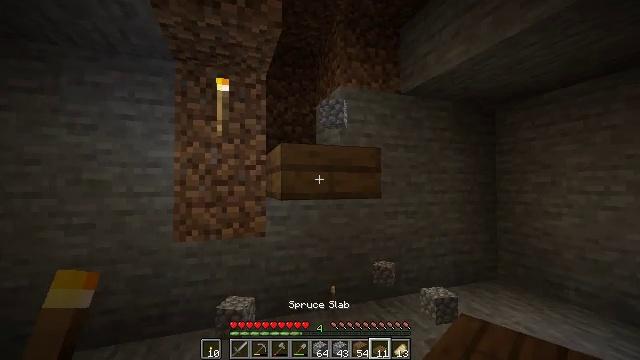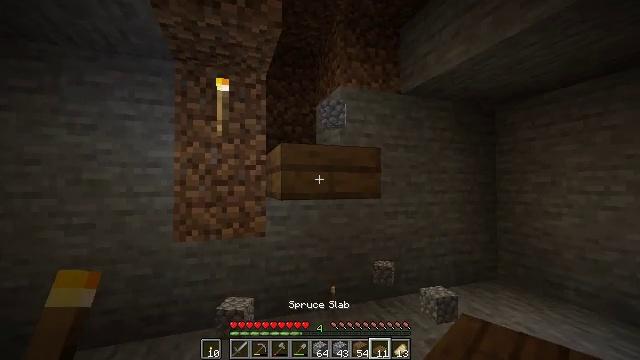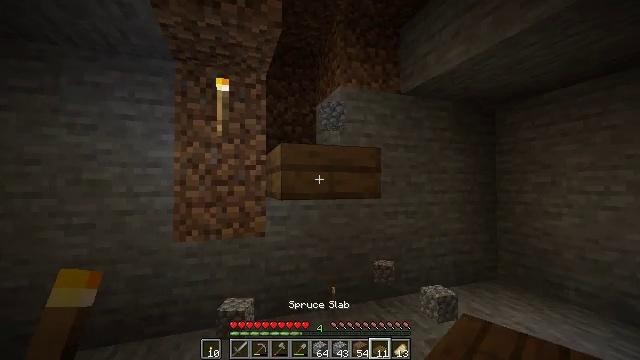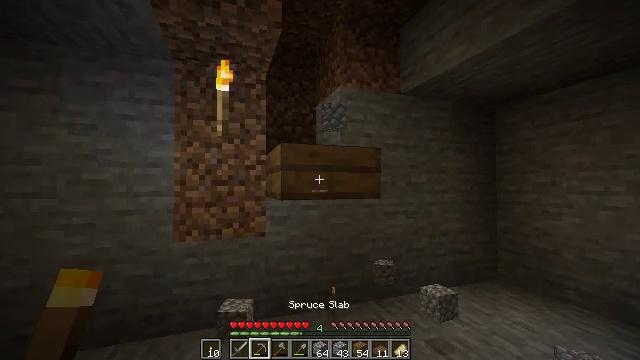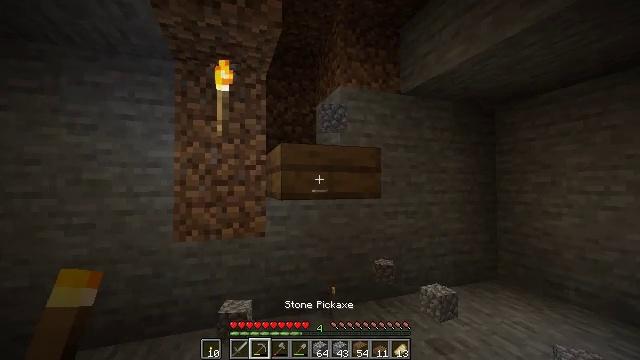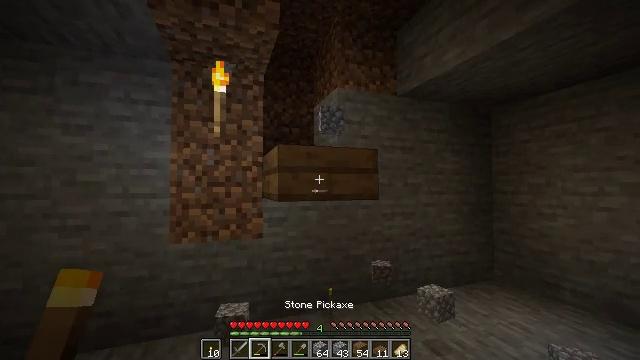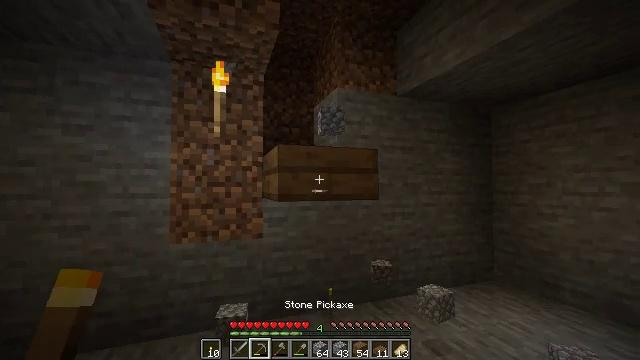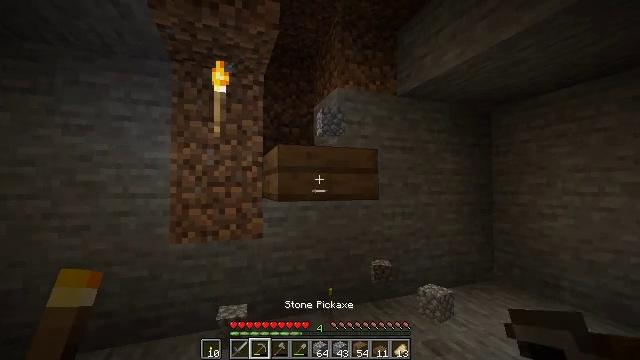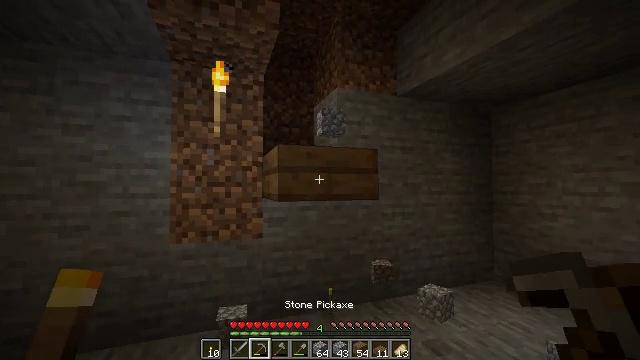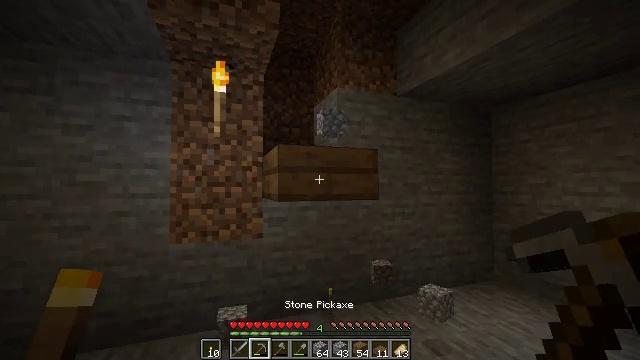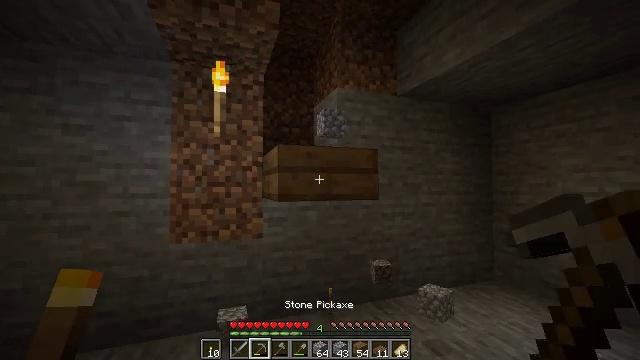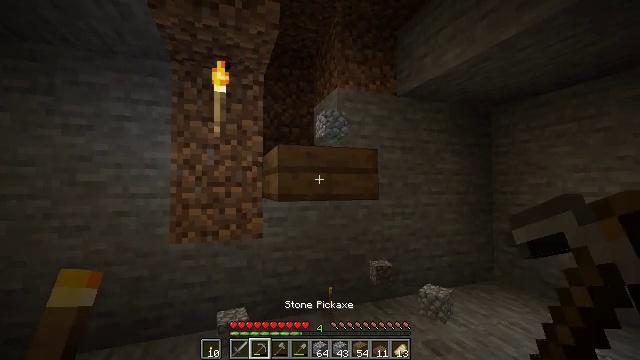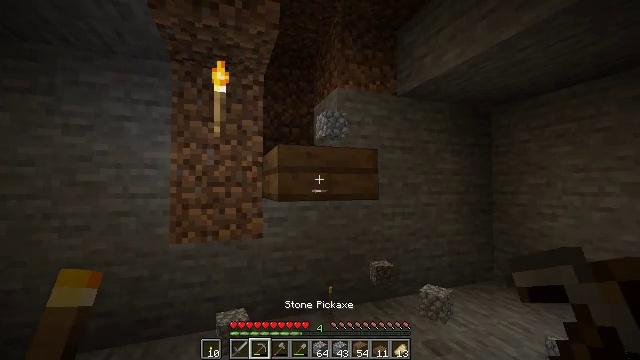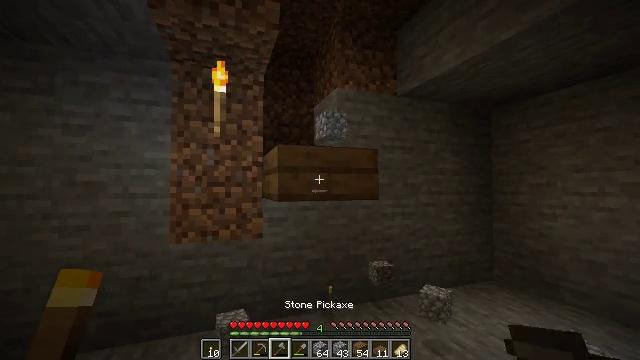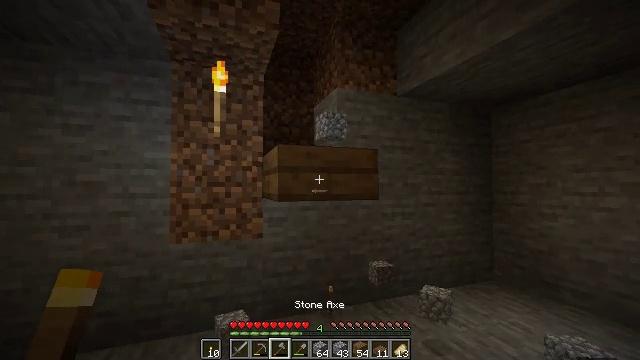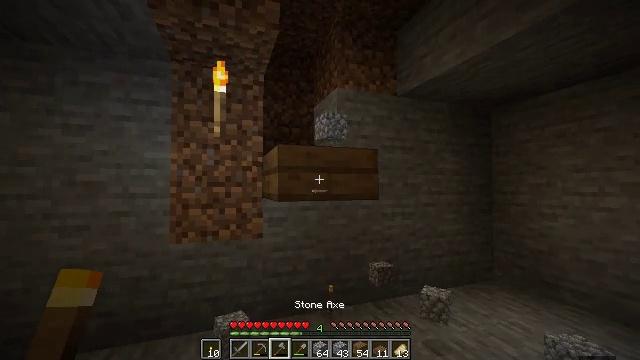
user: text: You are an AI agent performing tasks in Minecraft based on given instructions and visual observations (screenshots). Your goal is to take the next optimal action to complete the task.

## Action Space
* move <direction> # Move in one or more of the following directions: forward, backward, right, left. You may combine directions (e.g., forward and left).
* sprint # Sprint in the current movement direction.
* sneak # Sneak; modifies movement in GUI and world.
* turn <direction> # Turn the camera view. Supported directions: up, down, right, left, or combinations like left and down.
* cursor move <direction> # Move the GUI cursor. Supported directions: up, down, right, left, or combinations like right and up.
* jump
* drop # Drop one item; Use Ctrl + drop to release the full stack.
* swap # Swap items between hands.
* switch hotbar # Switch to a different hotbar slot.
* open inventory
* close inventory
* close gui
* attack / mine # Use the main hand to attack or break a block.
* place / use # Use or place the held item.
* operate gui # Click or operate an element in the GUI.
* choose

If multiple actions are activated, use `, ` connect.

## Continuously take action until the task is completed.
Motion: motion action
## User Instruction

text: Attack the spruce slab to remove it.
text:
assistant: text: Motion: no_op
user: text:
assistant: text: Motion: no_op
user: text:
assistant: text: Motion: switch to hotbar 2
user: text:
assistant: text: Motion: switch to hotbar 2
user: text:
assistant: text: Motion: switch to hotbar 2
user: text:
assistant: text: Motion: no_op
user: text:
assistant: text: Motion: no_op
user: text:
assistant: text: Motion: no_op
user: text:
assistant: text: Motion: no_op
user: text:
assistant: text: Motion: no_op
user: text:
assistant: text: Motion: no_op
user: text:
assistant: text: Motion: no_op
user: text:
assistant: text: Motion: switch to hotbar 3
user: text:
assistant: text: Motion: switch to hotbar 3
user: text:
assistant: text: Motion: attack / mine, switch to hotbar 3
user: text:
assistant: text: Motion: attack / mine
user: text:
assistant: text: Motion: attack / mine
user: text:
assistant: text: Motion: attack / mine
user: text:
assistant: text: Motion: attack / mine
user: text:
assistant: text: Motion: move forward, attack / mine
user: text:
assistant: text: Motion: move forward, attack / mine
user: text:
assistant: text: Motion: move forward, attack / mine
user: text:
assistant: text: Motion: move forward, attack / mine
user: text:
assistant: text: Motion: move forward, attack / mine
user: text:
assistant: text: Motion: move forward, turn left, attack / mine
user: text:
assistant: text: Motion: move forward, attack / mine
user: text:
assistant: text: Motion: move forward, attack / mine
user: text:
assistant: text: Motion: move forward, attack / mine
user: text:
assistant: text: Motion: move forward, attack / mine
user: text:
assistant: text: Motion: move forward, turn left and up, attack / mine